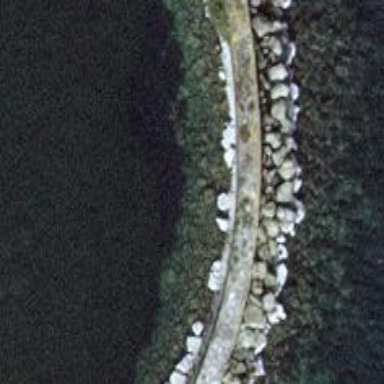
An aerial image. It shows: Breakwater structure.